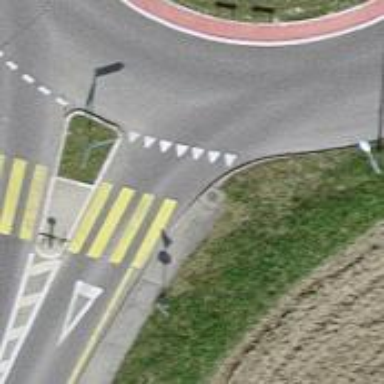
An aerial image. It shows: Asphalt footway with crossing.